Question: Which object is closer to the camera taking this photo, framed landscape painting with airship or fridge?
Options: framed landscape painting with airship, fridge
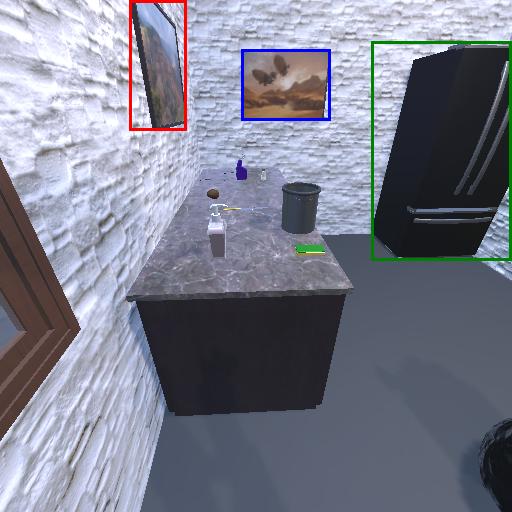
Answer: framed landscape painting with airship